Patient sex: M
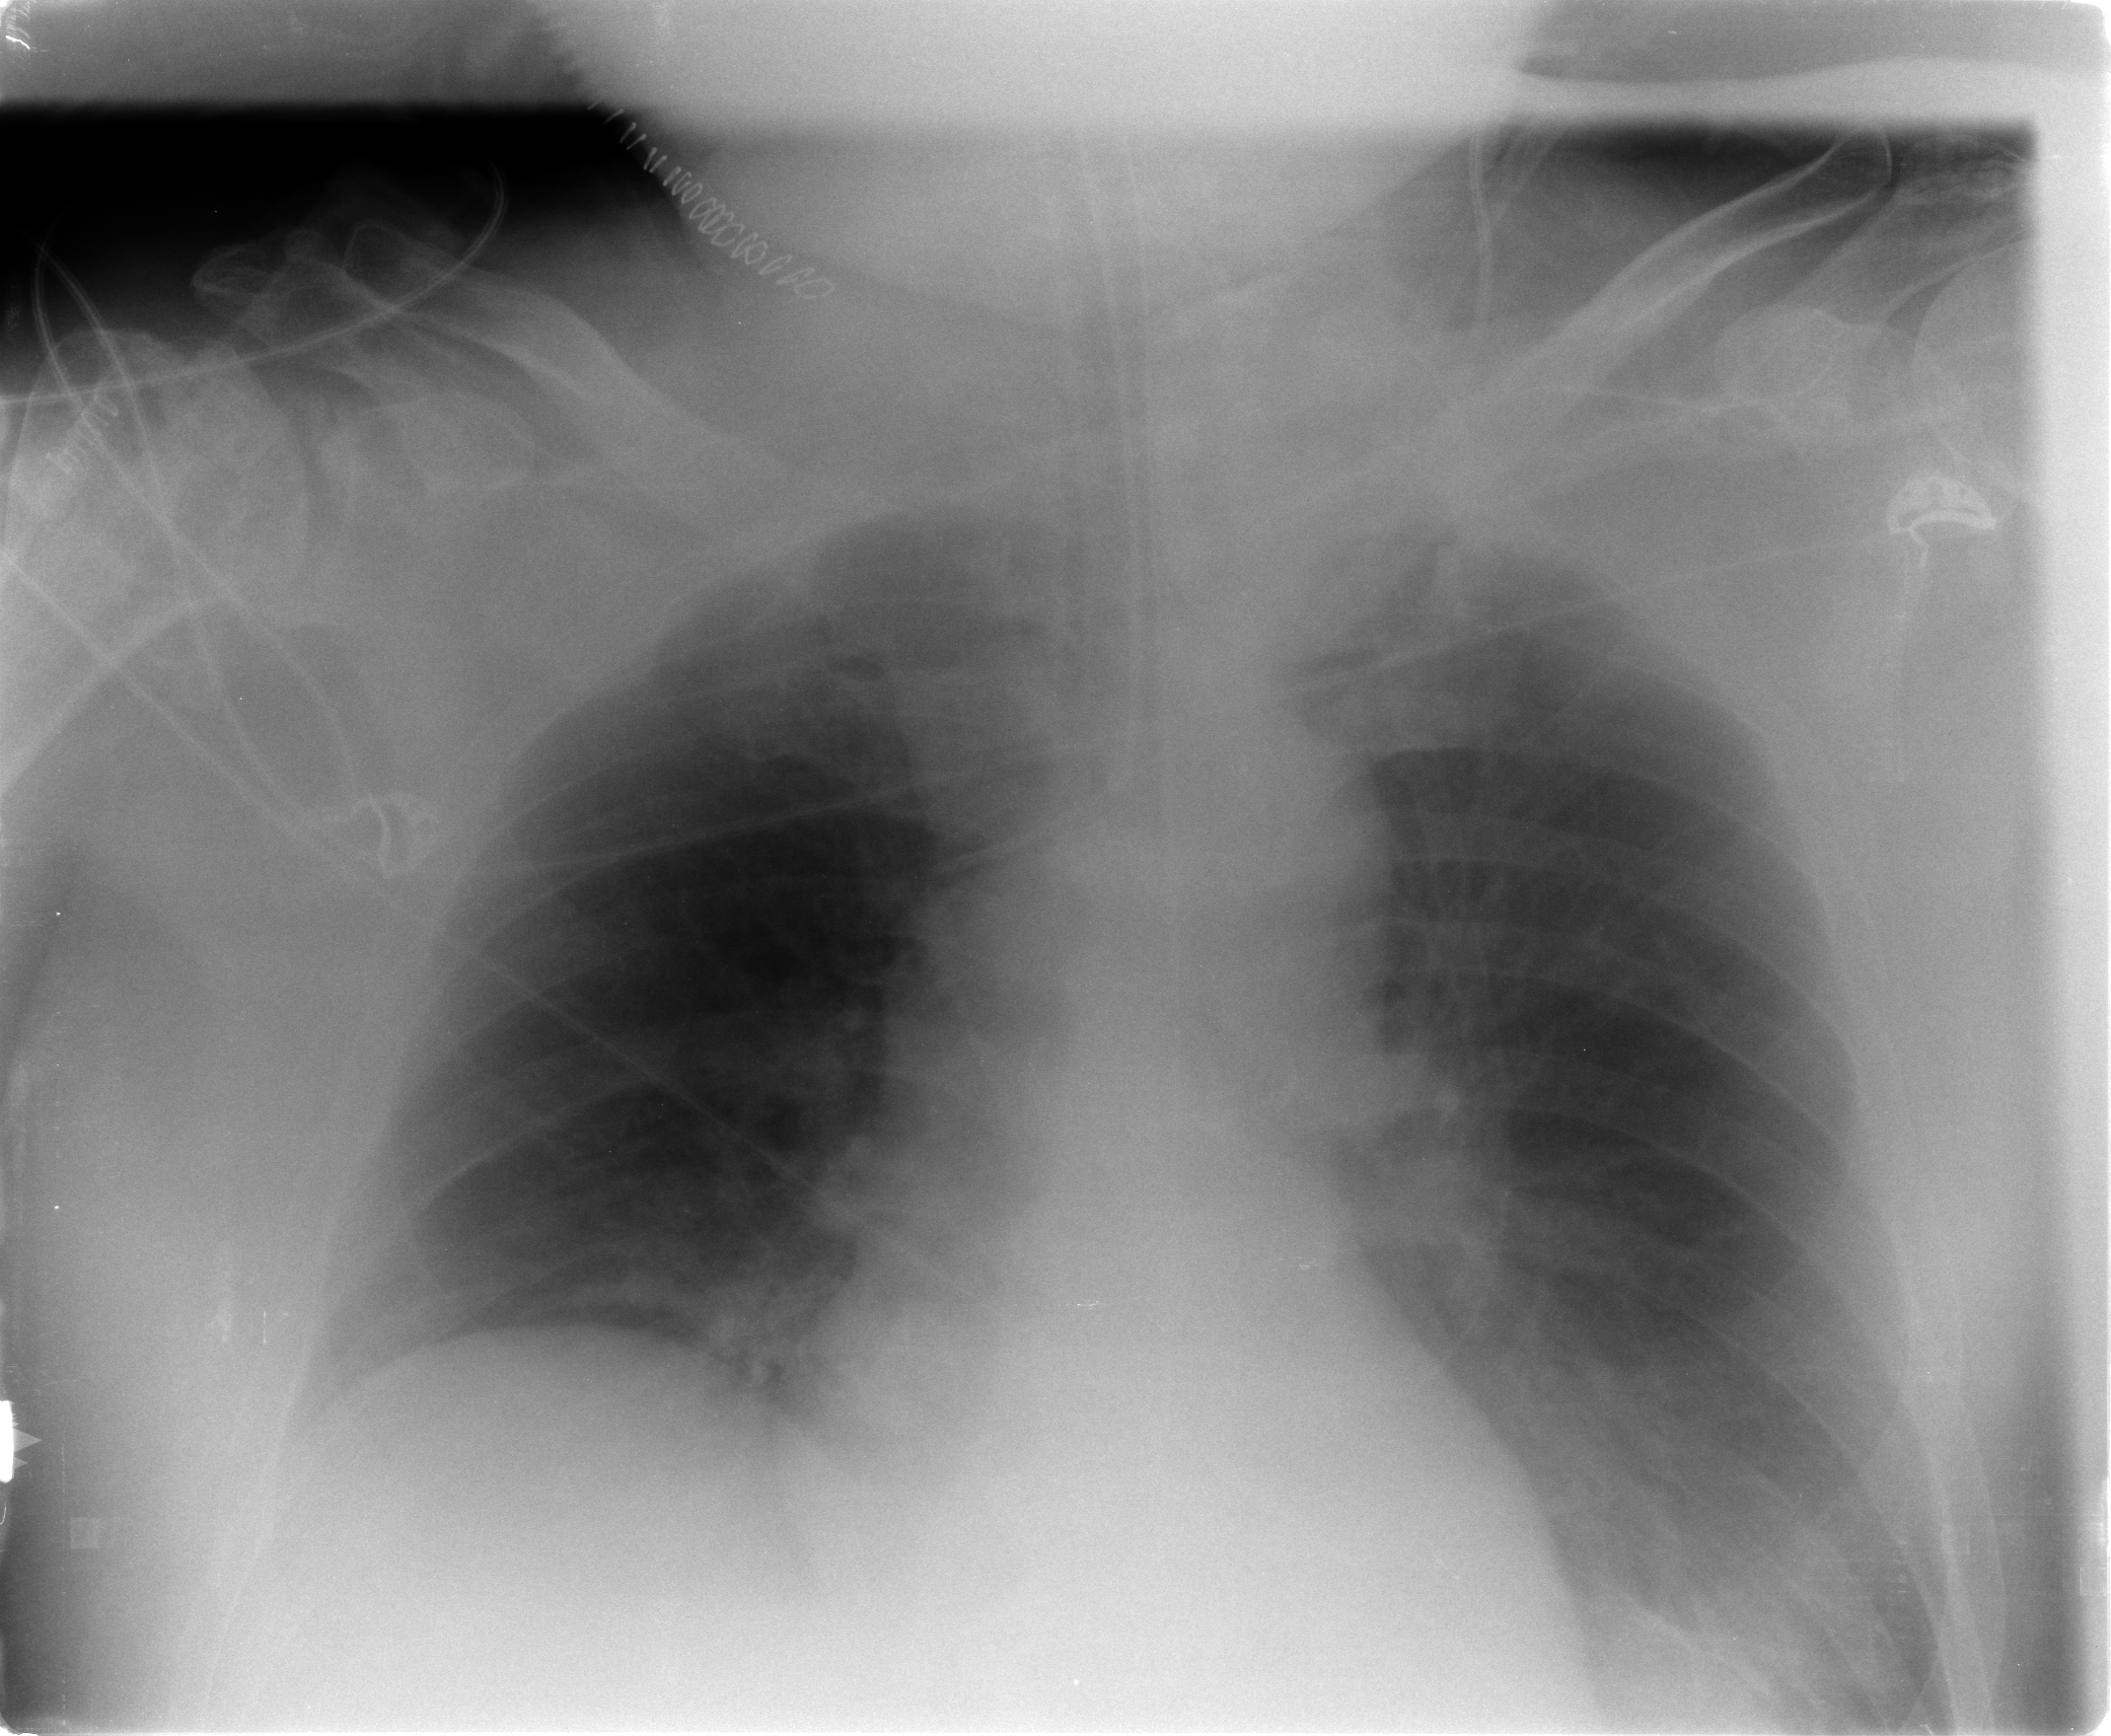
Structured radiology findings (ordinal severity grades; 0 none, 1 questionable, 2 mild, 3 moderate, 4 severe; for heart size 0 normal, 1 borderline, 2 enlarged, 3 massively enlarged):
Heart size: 0
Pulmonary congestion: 1
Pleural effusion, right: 0
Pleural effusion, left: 2
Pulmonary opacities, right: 1
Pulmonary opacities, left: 3
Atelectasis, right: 1
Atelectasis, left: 2